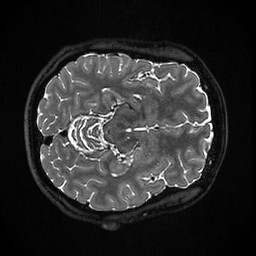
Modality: T2w
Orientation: axial
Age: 35
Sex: male
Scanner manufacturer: ge
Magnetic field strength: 3 T
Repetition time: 3.202 s
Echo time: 0.06596 s